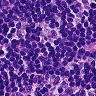
Metastatic tissue present: no